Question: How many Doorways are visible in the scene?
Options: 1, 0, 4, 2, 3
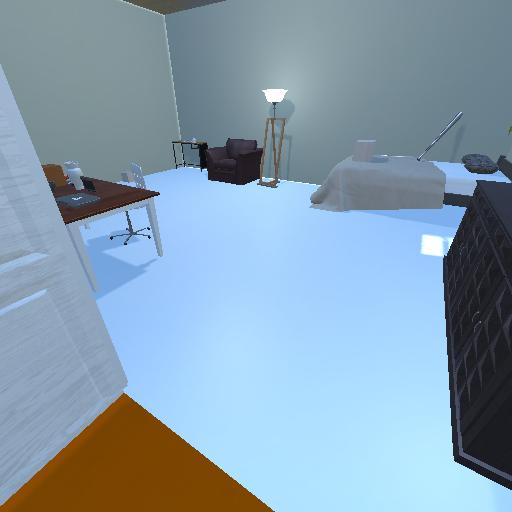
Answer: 1